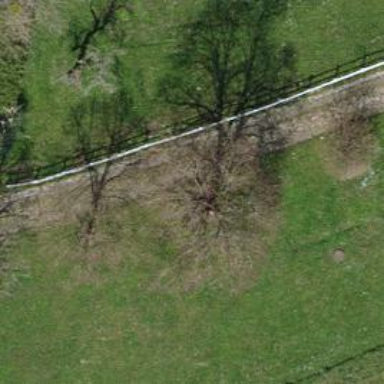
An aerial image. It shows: Hedge barrier.